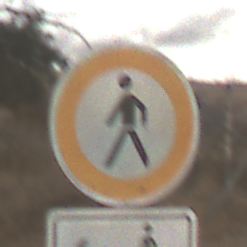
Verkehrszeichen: VerbotFussgaenger
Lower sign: RichtungsangabeDurchPfeile3
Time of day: SunriseSunset
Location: Outdoor (RoadRail)
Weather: PartlyCloudy
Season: NotSpecified
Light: Natural